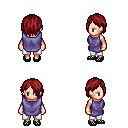
a pixel art fantasy rpg character, female body template, human, light skin, chain tabard jacket, white pants, brunette bangs hairstyle, ghillies, four views (front, back, left, right), 2x2 character sprite sheet, small pixel art, hard edges, no anti-aliasing